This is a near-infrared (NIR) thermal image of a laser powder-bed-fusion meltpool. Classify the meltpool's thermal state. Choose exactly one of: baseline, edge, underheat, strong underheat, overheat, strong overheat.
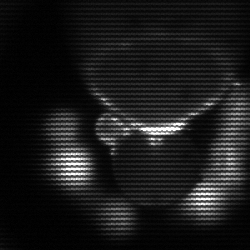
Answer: edge